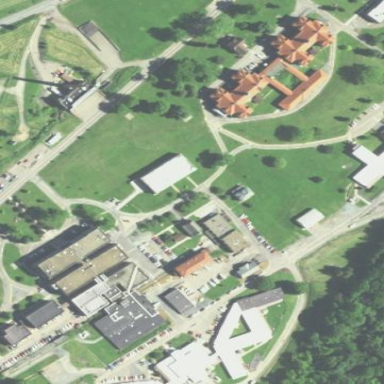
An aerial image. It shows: Healthcare facility identified as hospital.